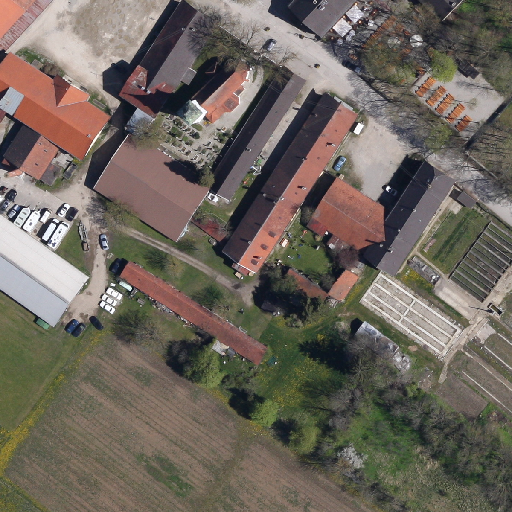
Referring expression: road